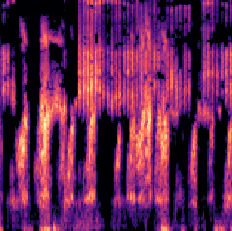
Sound class: Frog